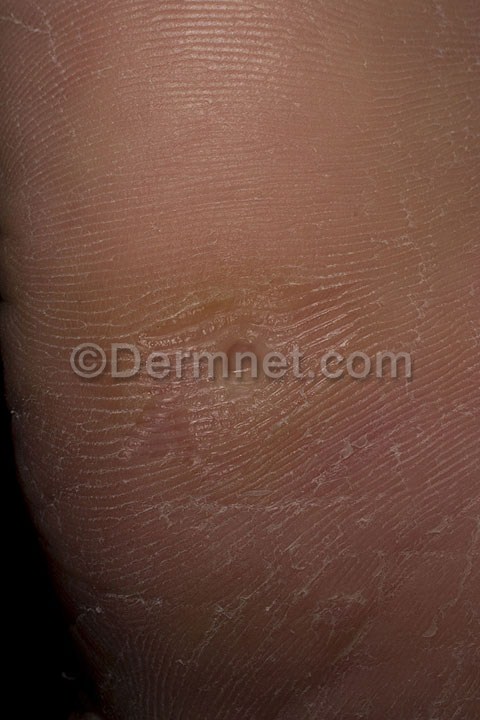
Disease: Warts Molluscum and other Viral Infections